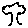
Label: tree